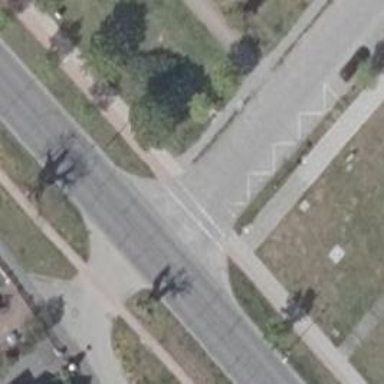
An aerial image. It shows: Unmarked road crossing.